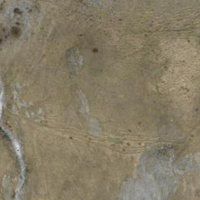
EUNIS habitat code: 23
Species observed at this site:
Colias hyale
Pieris mannii
Aricia artaxerxes
Melanargia galathea